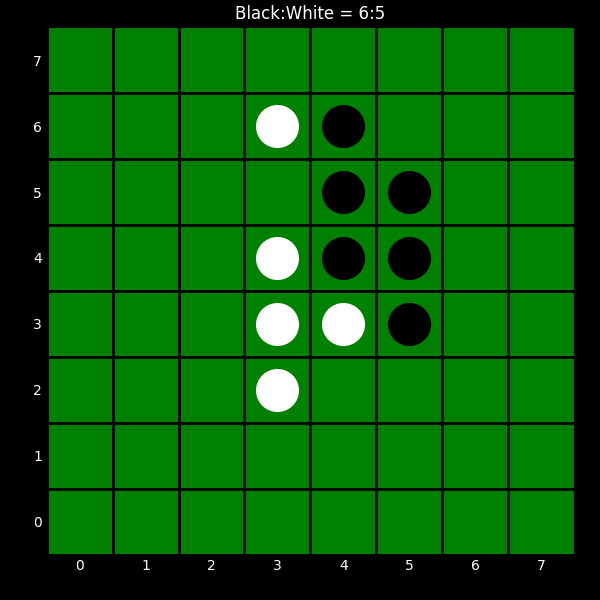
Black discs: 6
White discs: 5